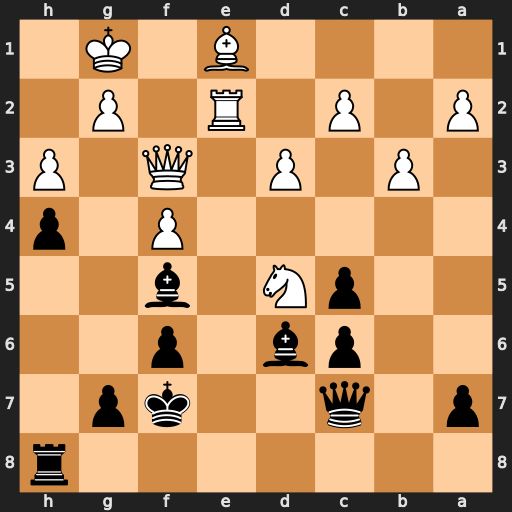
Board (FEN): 7r/p1q2kp1/2pb1p2/2pN1b2/5P1p/1P1P1Q1P/P1P1R1P1/4B1K1
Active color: b
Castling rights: -
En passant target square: -
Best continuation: cxd5 Qxd5+ Kg6